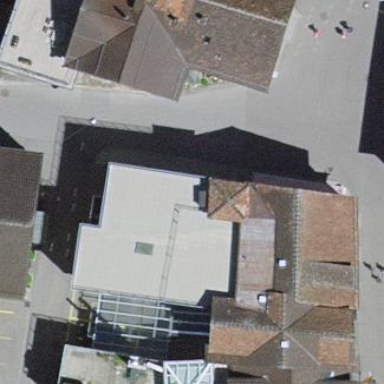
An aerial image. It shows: Building.